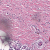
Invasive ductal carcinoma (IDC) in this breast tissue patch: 0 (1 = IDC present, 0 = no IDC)